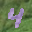
Label: 4